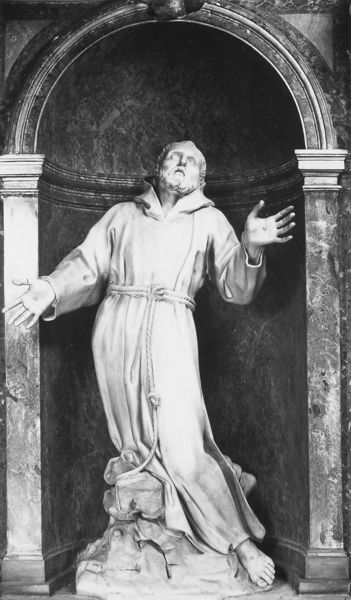
Titel: San Francesco
Künstler: Jacopo Antonio Fancelli
Standort: Rom, S. Bernardo alle Terme (EU - I - Latium)
Schlagwörter: fuß, kopf, mann, geste, licht, marmor, säule, blick, alt, bart, arme, sockel, stein, hände, kirche, kutte, skulptur, statue, bewegt, bogen, rundbogen, robe, plastik, foto, nische, seil, fus, kunst, fries, gesims, mönch, franziskus, heiliger, bildhauer, wunder, bernini, statuie, wonder